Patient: sex M, age 64
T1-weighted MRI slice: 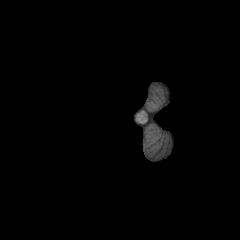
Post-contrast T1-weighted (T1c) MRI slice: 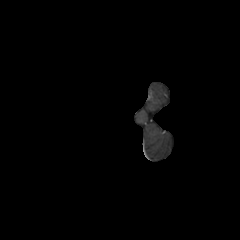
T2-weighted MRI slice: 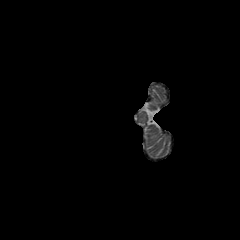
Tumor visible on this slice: no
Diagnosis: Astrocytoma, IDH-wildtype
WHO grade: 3